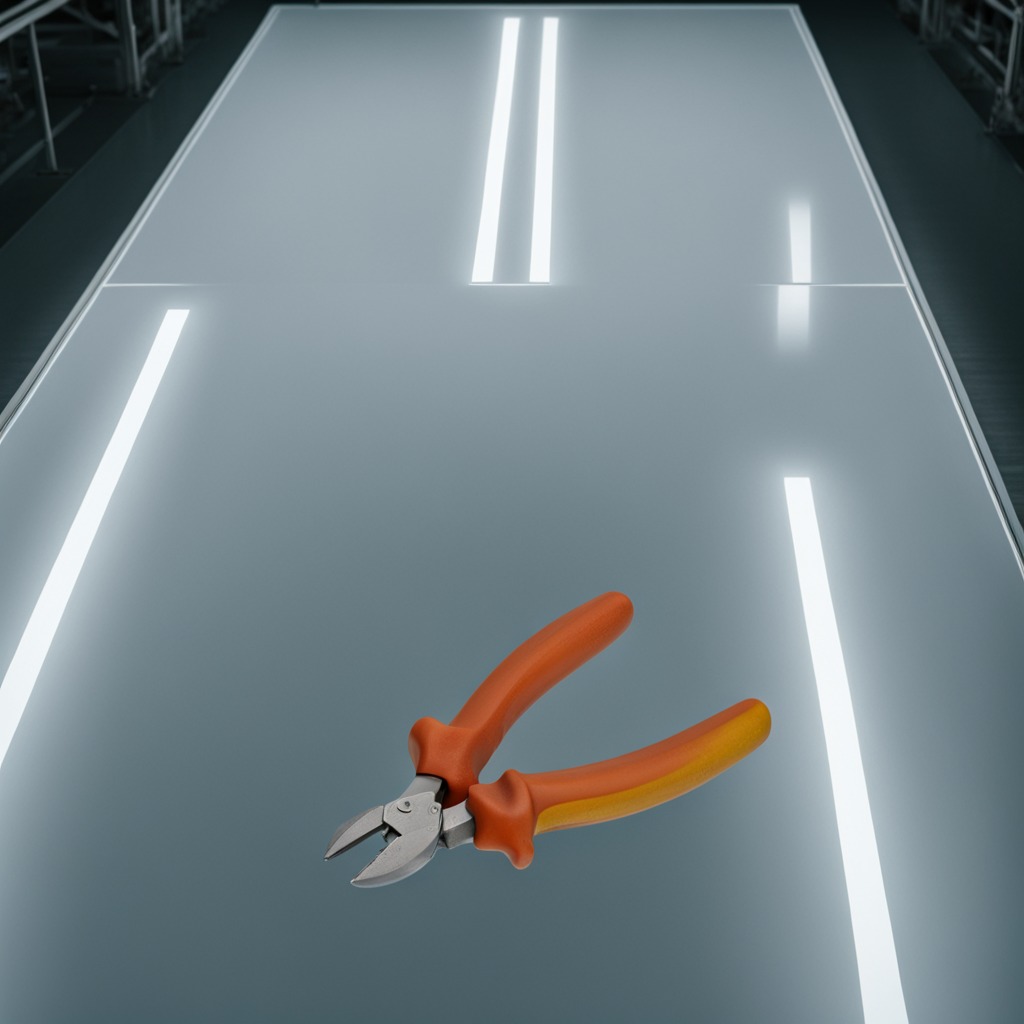
A plier is lying on a table in a ship maintenance bay.